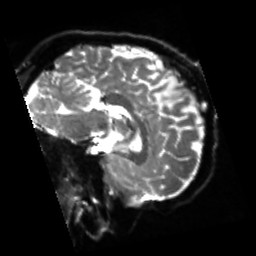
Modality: sbref
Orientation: sagittal
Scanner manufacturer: siemens
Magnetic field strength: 3 T
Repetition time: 4 s
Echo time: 0.0594 s